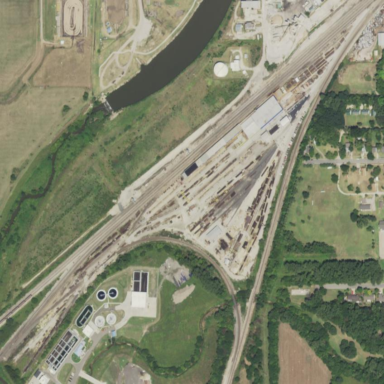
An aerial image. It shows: Yard used for railway services.